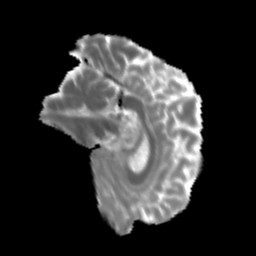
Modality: MD
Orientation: sagittal
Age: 35
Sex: male
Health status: healthy
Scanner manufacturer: siemens
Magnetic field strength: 3 T
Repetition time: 3.6 s
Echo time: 0.092 s